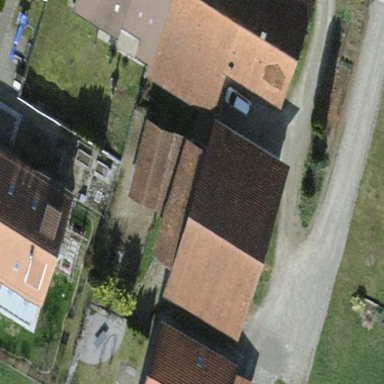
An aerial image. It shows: Farm auxiliary building with gabled roof.